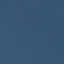
Land use / land cover class: SeaLake